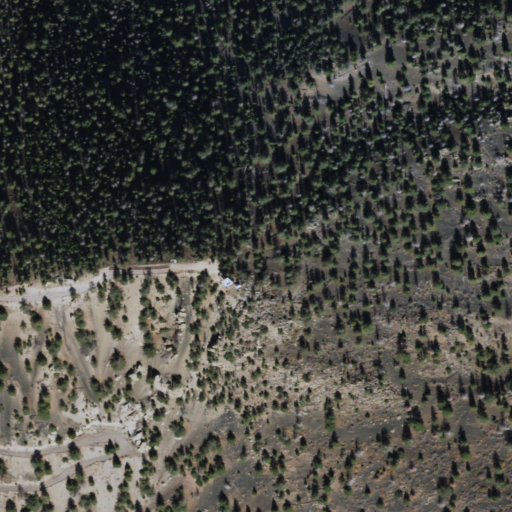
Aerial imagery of mountain in Arizona named O'Leary Peak containing evergreen forest and shrub